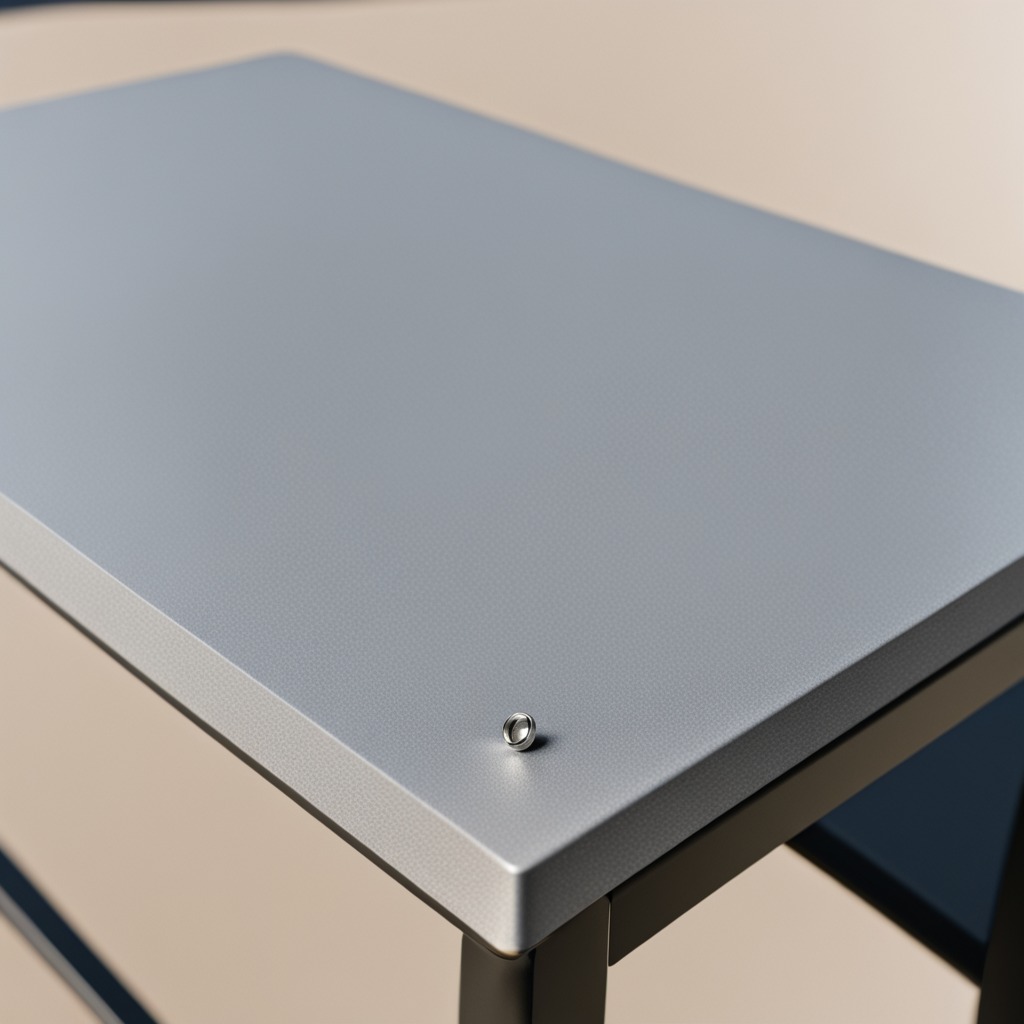
A metal nut is lying on a utility table in a temporary outdoor tool station.